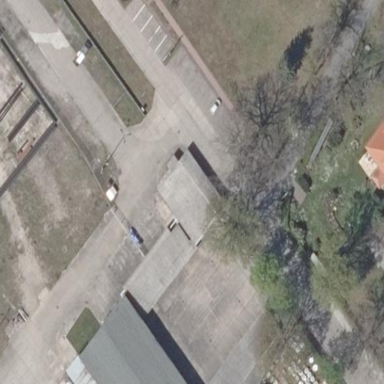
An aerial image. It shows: Parking area with surface.